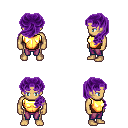
a pixel art fantasy rpg character, male body template, human, tanned skin, gold chest armor, magenta pants, purple princess hairstyle, four views (front, back, left, right), 2x2 character sprite sheet, small pixel art, hard edges, no anti-aliasing